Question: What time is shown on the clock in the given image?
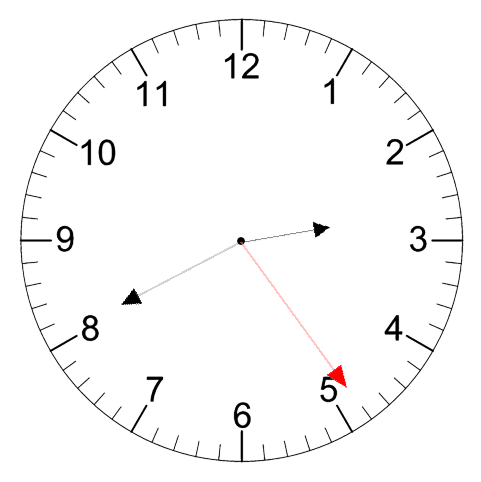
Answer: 02:40:24